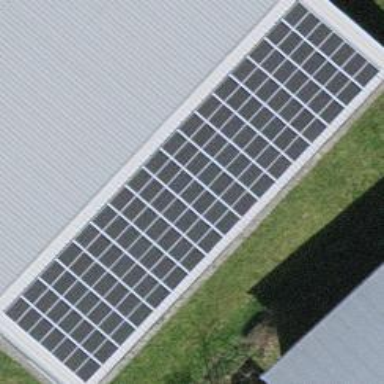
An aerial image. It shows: Solar power generator.